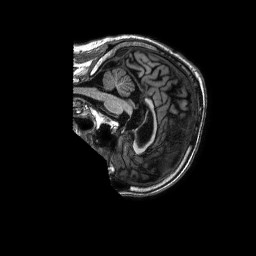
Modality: T1w
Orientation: sagittal
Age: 61
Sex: male
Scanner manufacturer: philips
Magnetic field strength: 1.5 T
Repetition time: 0.007878 s
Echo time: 0.003603 s